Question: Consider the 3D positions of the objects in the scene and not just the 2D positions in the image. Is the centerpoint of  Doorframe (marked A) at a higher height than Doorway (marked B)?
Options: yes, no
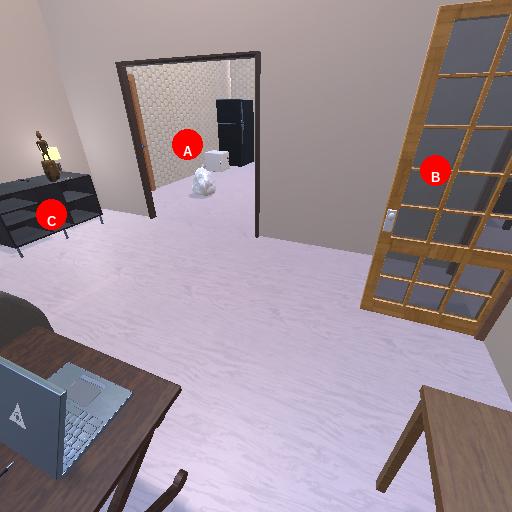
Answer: yes